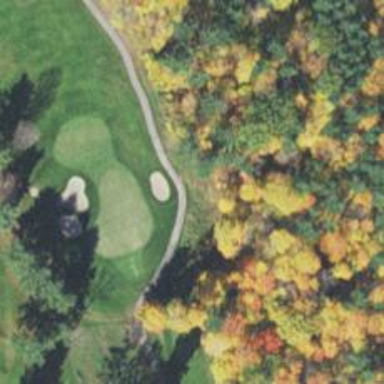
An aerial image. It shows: Path for both roads and golfers.